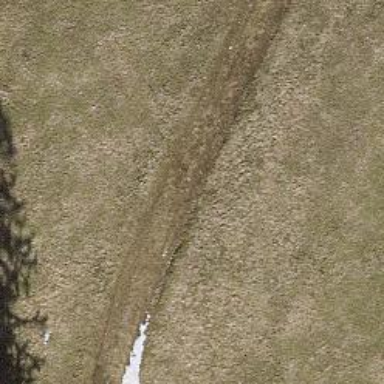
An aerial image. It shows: Downhill track with ground surface of grade3. It is type of piste used for downhill activities.